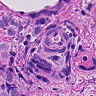
Metastatic tissue present: yes